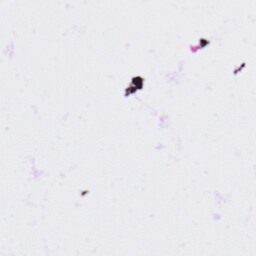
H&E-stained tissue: Ovarian